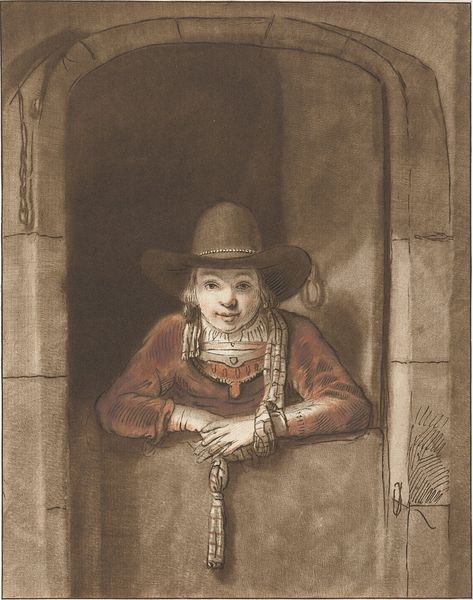
Titel: Jongen leunend over een onderdeur
Künstler: Cornelis Ploos van Amstel
Standort: Amsterdam
Institution: Rijksmuseum
Schlagwörter: dunkel, feder, schatten, mädchen, fenster, frau, hut, kleid, licht, mund, nase, schmuck, tür, zeichnung, haus, rot, schal, tuch, hemd, wand, augen, gesicht, knoten, steine, ärmel, kind, wangen, bogen, mieder, kette, mauer, sepia, hat, dress, tusch, krempe, tor, eingang, laviert, nische, tusche, zigeuner, seil, girl, scarf, door, zeichnng, klöntür, mehände